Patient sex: F
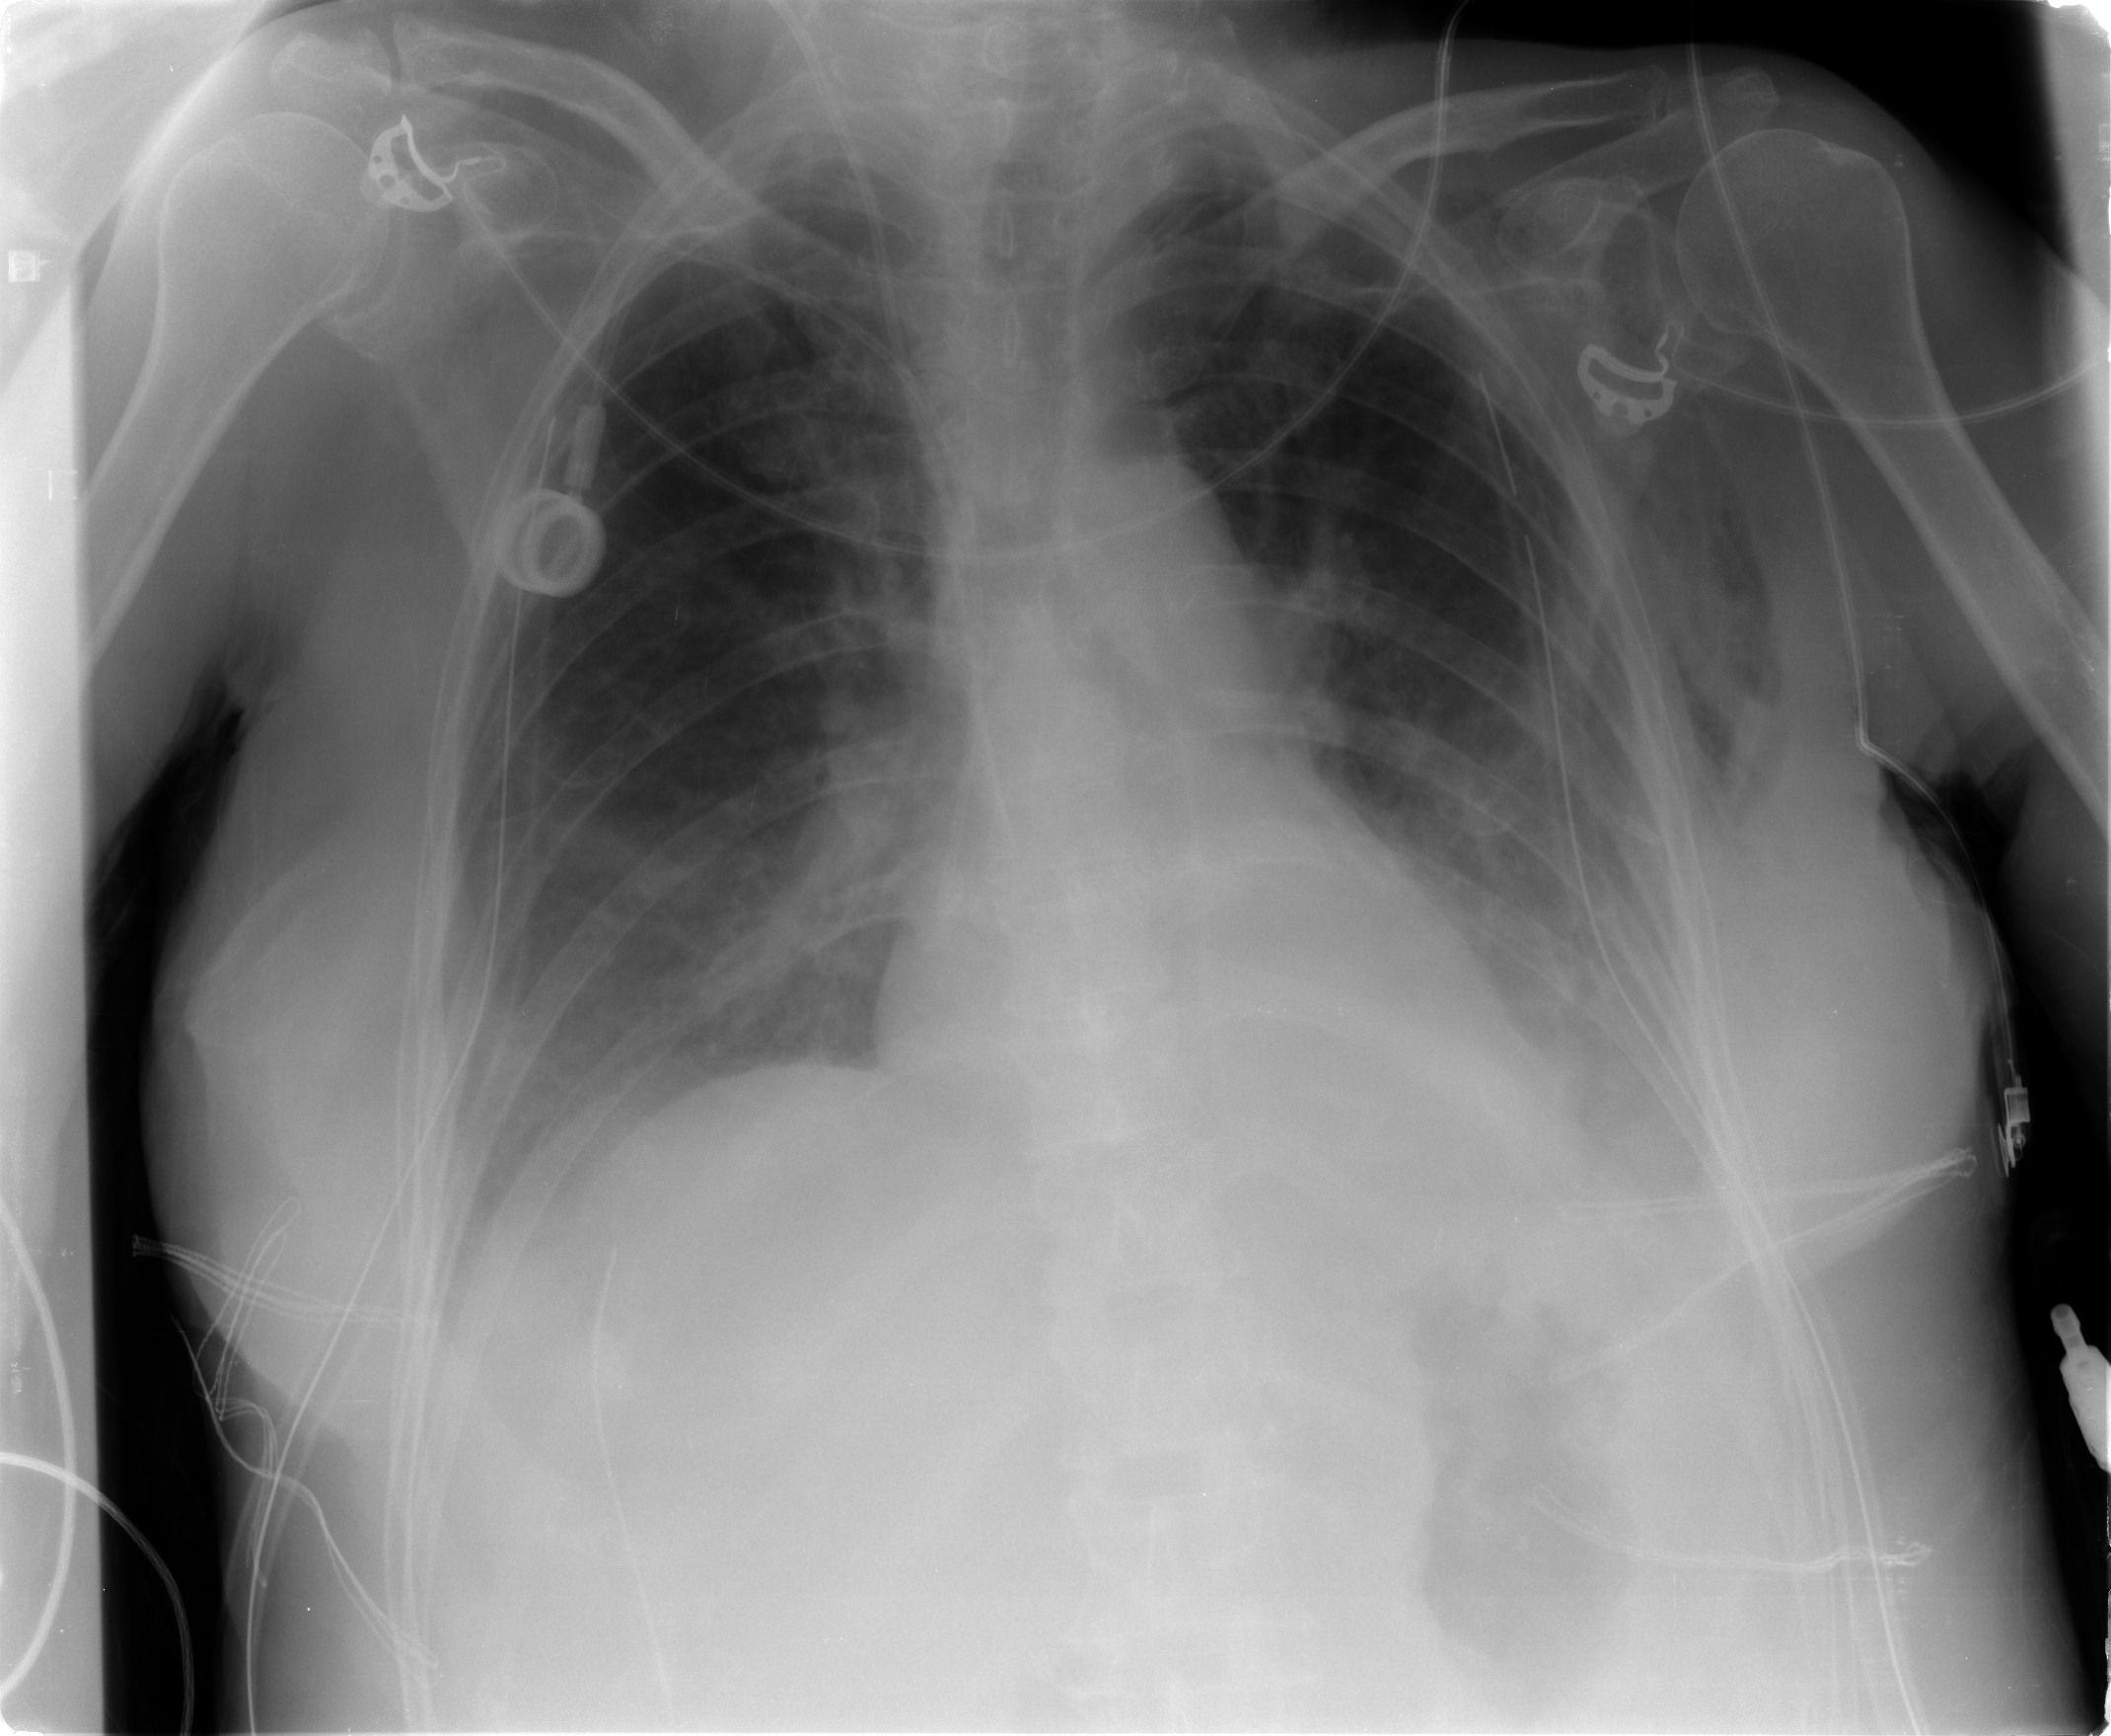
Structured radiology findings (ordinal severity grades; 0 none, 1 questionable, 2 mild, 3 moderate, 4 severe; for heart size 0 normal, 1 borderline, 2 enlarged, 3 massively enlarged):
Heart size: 0
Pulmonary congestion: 0
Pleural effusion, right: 2
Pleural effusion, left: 2
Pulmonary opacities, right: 0
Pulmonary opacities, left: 0
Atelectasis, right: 2
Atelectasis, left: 2